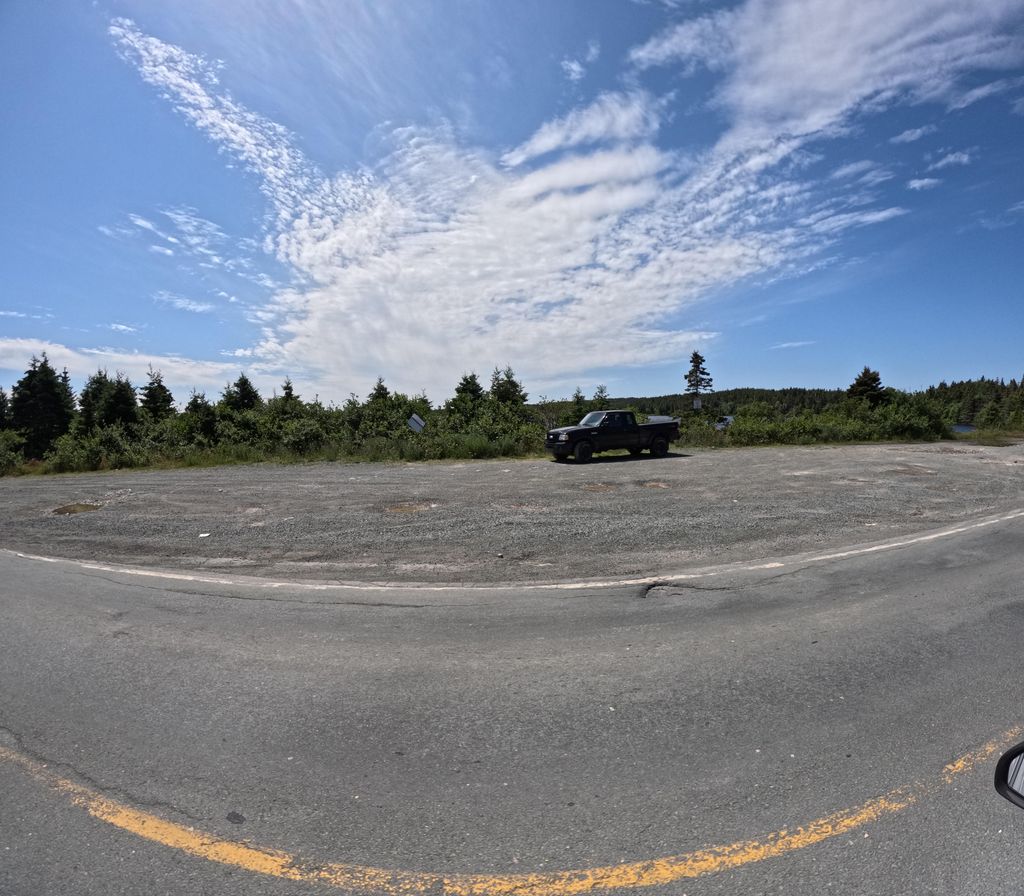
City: st_johns